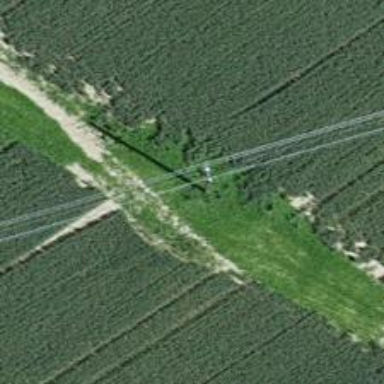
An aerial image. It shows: Power pole.